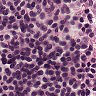
Metastatic tissue present: no